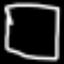
Label: square